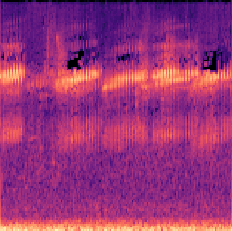
Sound class: Frog